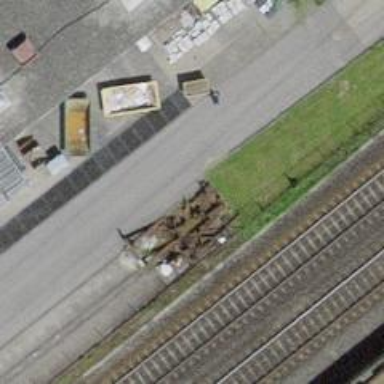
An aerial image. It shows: Railway buffer stop.